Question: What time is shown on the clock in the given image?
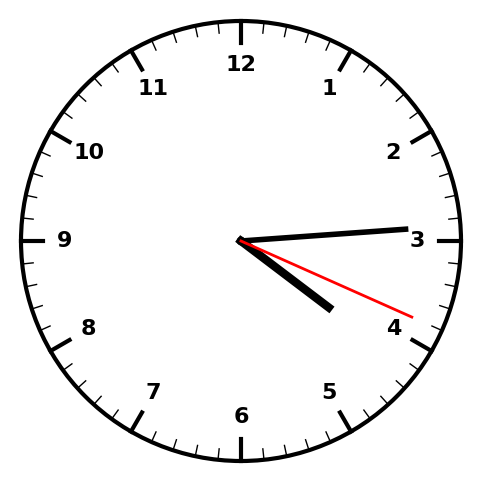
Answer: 04:14:19